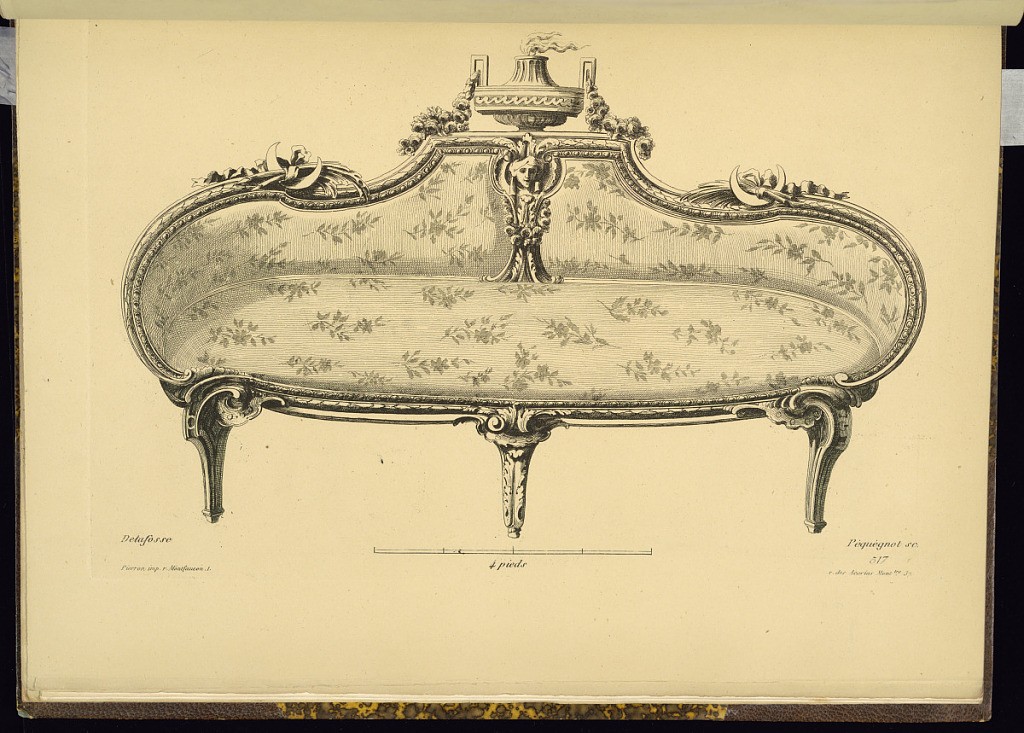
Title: Design for a Sofa
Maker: Jean-Charles Delafosse, French, 1734 – 1789
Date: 1849–66
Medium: Etching on paper
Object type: Print
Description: Design for an upholstered sofa with a carved frame featuring flowers, scrolling leaves, acanthus leaves, c-scrolls, crescent moons, egg and laurel leaf molding, mascaron (mask), and a flaming. The plate is signed with the printmaker, publisher, and original designer, and numbered.